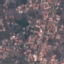
Land use / land cover: Residential